Question: The theme I'm using is Eva Dark. Here's the problem
the input circled in red shows the input function white, whereas it's supposed to be light blue like the int there.

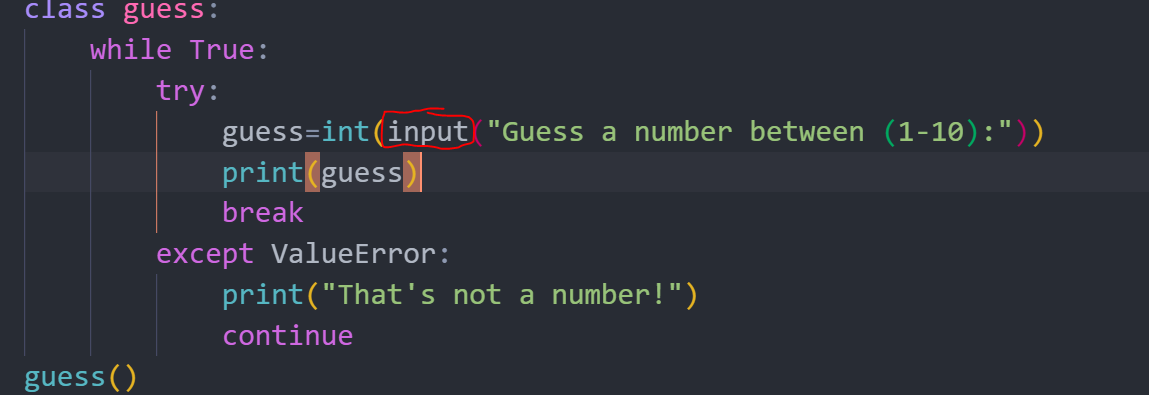
Answer: The textmate scopes for 'input' are
'''
textmate scopes
support.function.builtin.python
meta.function-call.python
meta.function-call.arguments.python
meta.function-call.python
source.python
'''
[One of the scopes is an error and is part of the python language server]
in the theme the color for 'input' is determined by
'''
foreground meta.function-call.arguments.python support.function.builtin.python
{ "foreground": "#B0B7C3", "fontStyle": "" }
'''
---
The textmate scopes for 'print' are
'''
textmate scopes
support.function.builtin.python
meta.function-call.python
source.python
'''
in the theme the color for 'print' is determined by
'''
foreground meta.function-call.python support.function.builtin.python
{ "foreground": "#56B7C3", "fontStyle": "" }
'''
---
Because of the extra specification of the scope you have to name it the override in 'settings.json'
'''
"editor.tokenColorCustomizations": {
"[Eva Dark]": {
"textMateRules": [
{ "scope":"meta.function-call.arguments.python support.function.builtin.python",
"settings": {"foreground": "#56B7C3"}
},
]
}
},
'''